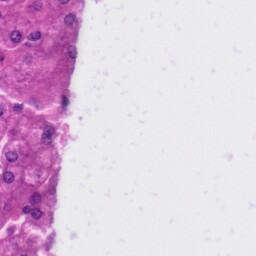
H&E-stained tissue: Liver